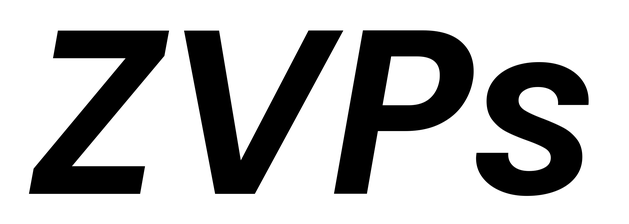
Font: Poppins-SemiBoldItalic